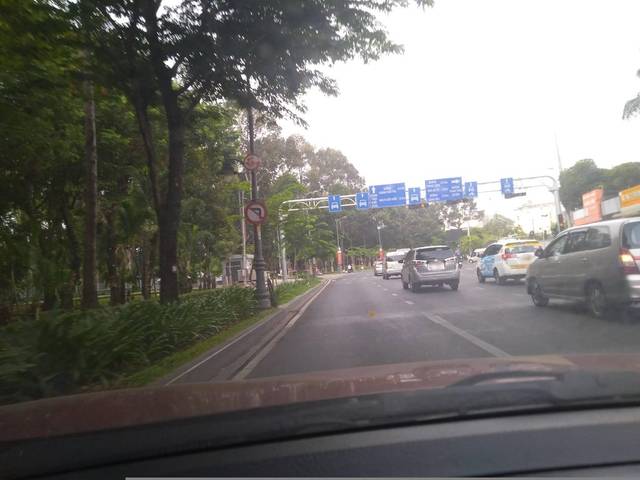
Region: Vietnam
Coordinates: 10.803, 106.664